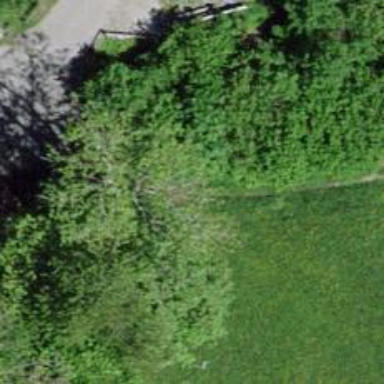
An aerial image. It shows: Path.